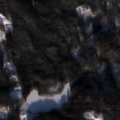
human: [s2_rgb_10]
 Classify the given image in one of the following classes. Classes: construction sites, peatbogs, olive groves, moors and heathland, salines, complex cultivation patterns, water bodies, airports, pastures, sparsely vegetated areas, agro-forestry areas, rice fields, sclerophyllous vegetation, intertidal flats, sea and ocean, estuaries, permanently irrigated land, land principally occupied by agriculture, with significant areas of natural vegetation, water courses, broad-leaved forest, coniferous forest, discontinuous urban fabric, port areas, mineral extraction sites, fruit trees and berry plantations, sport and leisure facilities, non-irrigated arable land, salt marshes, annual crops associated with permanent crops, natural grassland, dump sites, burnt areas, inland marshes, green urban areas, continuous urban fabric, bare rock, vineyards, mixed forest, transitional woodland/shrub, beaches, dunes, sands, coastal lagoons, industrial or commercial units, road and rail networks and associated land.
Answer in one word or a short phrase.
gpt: coniferous forest, mixed forest, transitional woodland/shrub